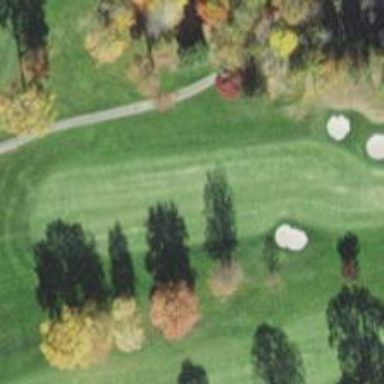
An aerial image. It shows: Golf hole.